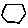
Label: hexagon